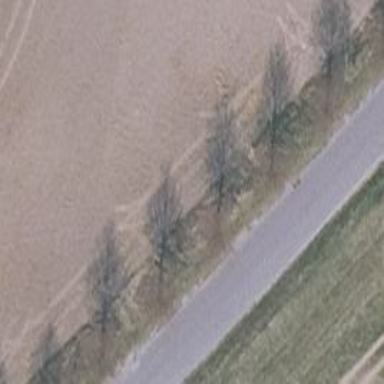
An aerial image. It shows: Row of trees in natural setting.